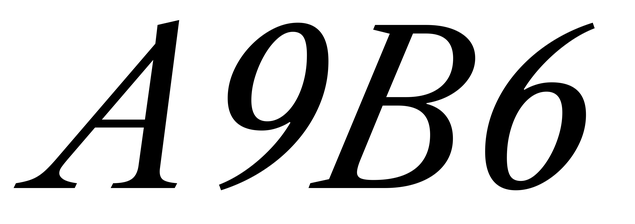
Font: LibreCaslonText-Italic_Italic